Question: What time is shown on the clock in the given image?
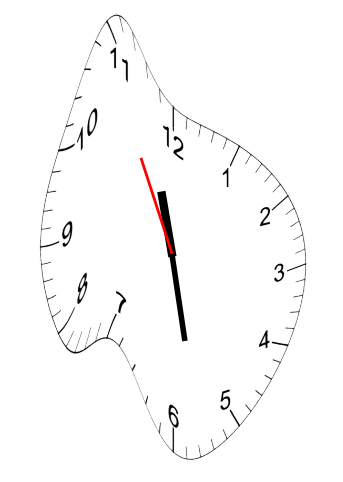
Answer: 11:27:55